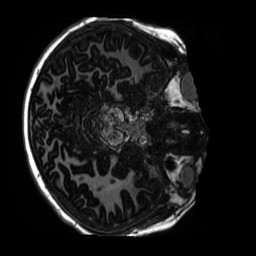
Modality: MP2RAGE
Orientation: axial
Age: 9
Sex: male
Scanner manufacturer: siemens
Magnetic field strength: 3 T
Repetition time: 4 s
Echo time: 0.00303 s